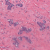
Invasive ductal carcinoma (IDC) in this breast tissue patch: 0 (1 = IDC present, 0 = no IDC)